Field crop: maize
Growth stage: 2
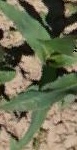
Species: maize